Question: I have a couple of UITextField elements in a UITableView. I can edit them freely, but for reasons I can't understand or easily reproduce - sometimes, one of the fields will get a blue background and will stay that way. Editing still works, it's just painted blue for some reason.

What am I missing?
Trying my app on an iPad 3. Xcode 4.3.x, IOS 5.1.1
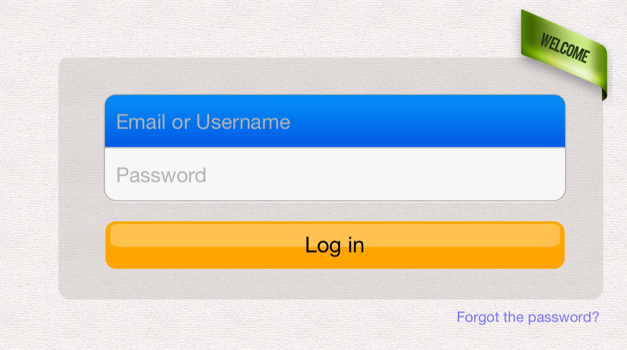
Answer: I think it's the cell that get's selected as well... I think this should do the trick:
'''
cell.selectionStyle = UITableViewCellSelectionStyleNone;
'''